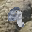
Label: 9